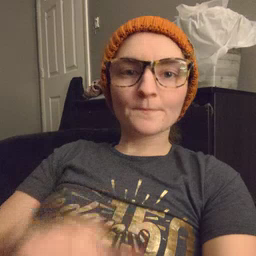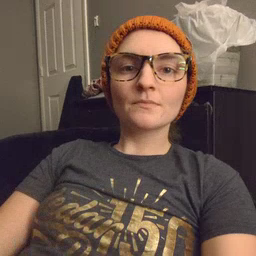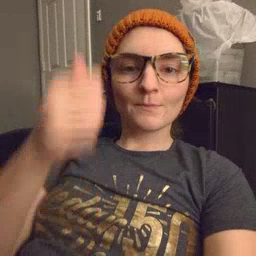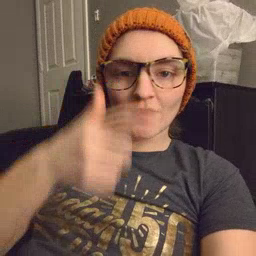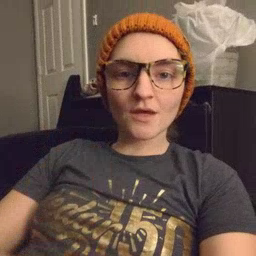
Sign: brother